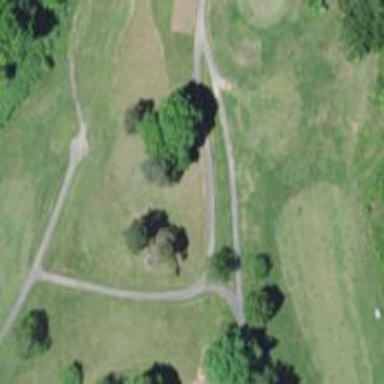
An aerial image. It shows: Service road designated as golf cart path.